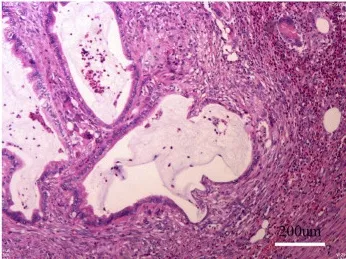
Results of gross specimen, HE staining after the first umbilical nodule resection. : HE staining after the first umbilical nodule resection.
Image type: pathology (h&e)